Question: I know there are several other posts listed about this topic but I cannot seem to find any useful info in them to apply to my own application. I am building a .Net MVC Web App that uses the Microsoft Graph API. I followed another project (<URL> where it attempts to log in using a Microsoft work account, and redirects back to the homepage. However, after entering Microsoft account credentials and before being redirected back, I am shown an error:
.
Below is a section from my 'Startup.Auth.cs' that I believe is causing the problems. If anyone can see anything that seems off or has any insight on this topic, I would greatly appreciate it. I have been spinning my wheels just trying to sign-in to this application using Open Id Connect to be able to use the Microsoft Graph API. Thanks!
'''
app.UseOpenIdConnectAuthentication(new OpenIdConnectAuthenticationOptions {
// The 'Authority' represents the v2.0 endpoint - https://login.microsoftonline.com/common/v2.0
// The 'Scope' describes the permissions that your app will need. See https://azure.microsoft.com/documentation/articles/active-directory-v2-scopes/
ClientId = appId,
* * Authority = String.Format(CultureInfo.InvariantCulture, aadInstance, "common", "/v2.0"), * *
RedirectUri = redirectUri,
Scope = scopes,
PostLogoutRedirectUri = redirectUri,
TokenValidationParameters = new TokenValidationParameters {
ValidateIssuer = false,
},
Notifications = new OpenIdConnectAuthenticationNotifications {
AuthorizationCodeReceived = async(context) => {
var code = context.Code;
string signedInUserID = context.AuthenticationTicket.Identity.FindFirst(ClaimTypes.NameIdentifier).Value;
string graphScopes = nonAdminScopes;
string[] scopes = graphScopes.Split(new char[] { ' ' }, StringSplitOptions.RemoveEmptyEntries);
ConfidentialClientApplication cca = new ConfidentialClientApplication(appId, redirectUri,
new ClientCredential(appSecret),
new SessionTokenCache(signedInUserID, context.OwinContext.Environment["System.Web.HttpContextBase"] as HttpContextBase).GetMsalCacheInstance(), null);
AuthenticationResult result = await cca.AcquireTokenByAuthorizationCodeAsync(code, scopes);
// Check whether the login is from the MSA tenant.
// The sample uses this attribute to disable UI buttons for unsupported operations when the user is logged in with an MSA account.
var currentTenantId = context.AuthenticationTicket.Identity.FindFirst("http://schemas.microsoft.com/identity/claims/tenantid").Value;
if (currentTenantId == "xxxxxxx-xxxx-xxxx-xxxx-xxxxxxxxxxxx") {
HttpContext.Current.Session.Add("AccountType", "msa");
}
// Set IsAdmin session variable to false, since the user hasn't consented to admin scopes yet.
HttpContext.Current.Session.Add("IsAdmin", false);
},
AuthenticationFailed = (context) => {
context.HandleResponse();
context.Response.Redirect("/Error?message=" + context.Exception.Message);
return Task.FromResult(0);
}
}
});
'''
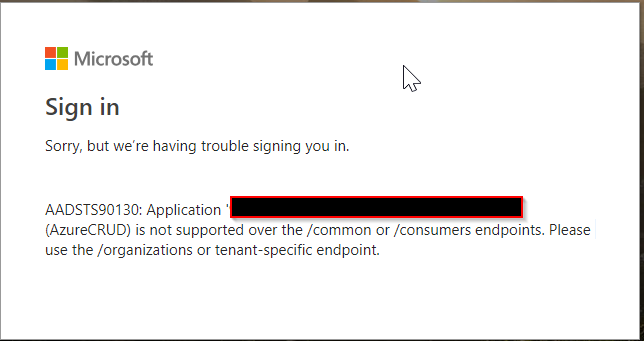
Answer: This error is usually caused by an incompatibility between your app registration and the authentication library you are using.
The code in that sample is using the Microsoft Authentication Library (MSAL), which uses the <URL>.
If you register your app on the Azure portal (<URL>, you'll see this error. That's because the Azure portal registers the app using the Azure v1 OAuth schema.
There is also a case where the <URL> portal can create a v1 registration. If you login to that portal and you see more than one grouping of apps, with multiple "Add an app" buttons, you need to choose the "Add an app" button for .